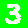
Digit: 3